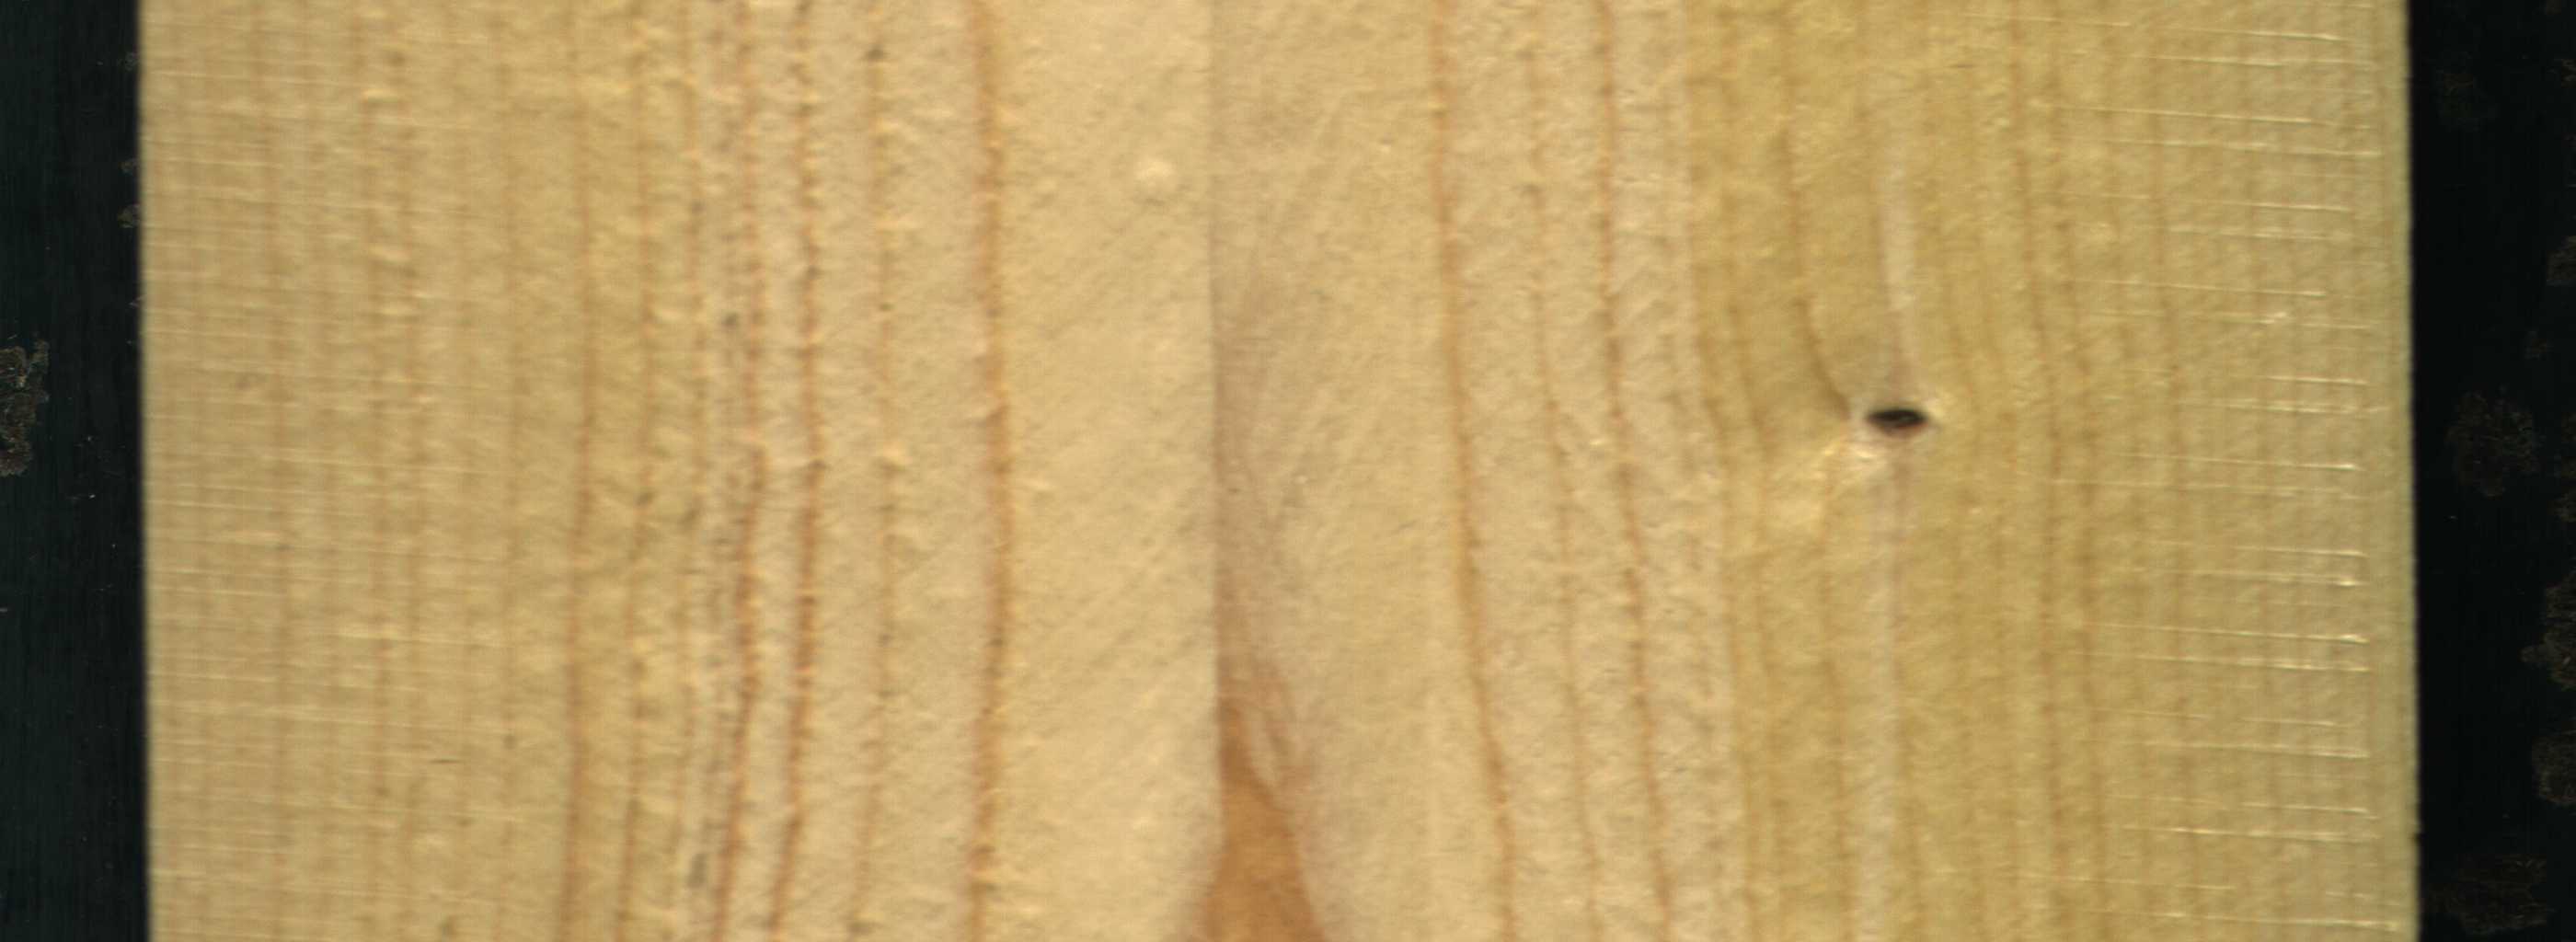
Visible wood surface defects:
Dead_Knot